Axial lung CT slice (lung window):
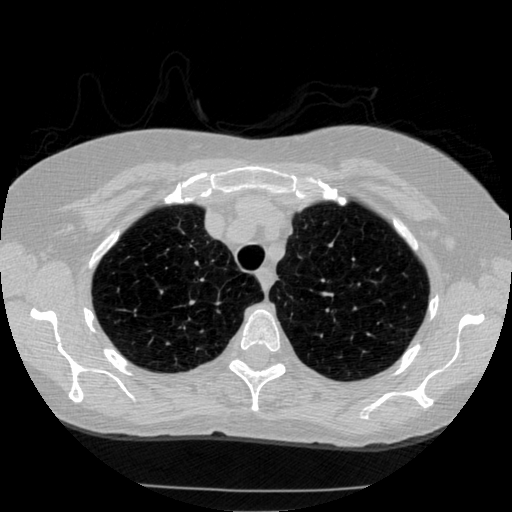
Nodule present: no